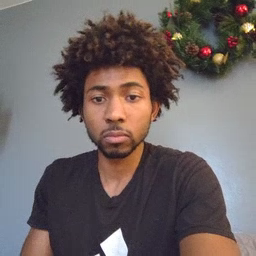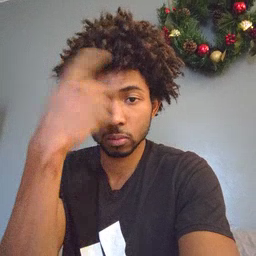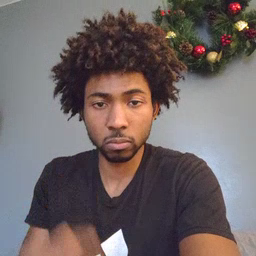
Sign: face